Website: walmart
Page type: billing-address
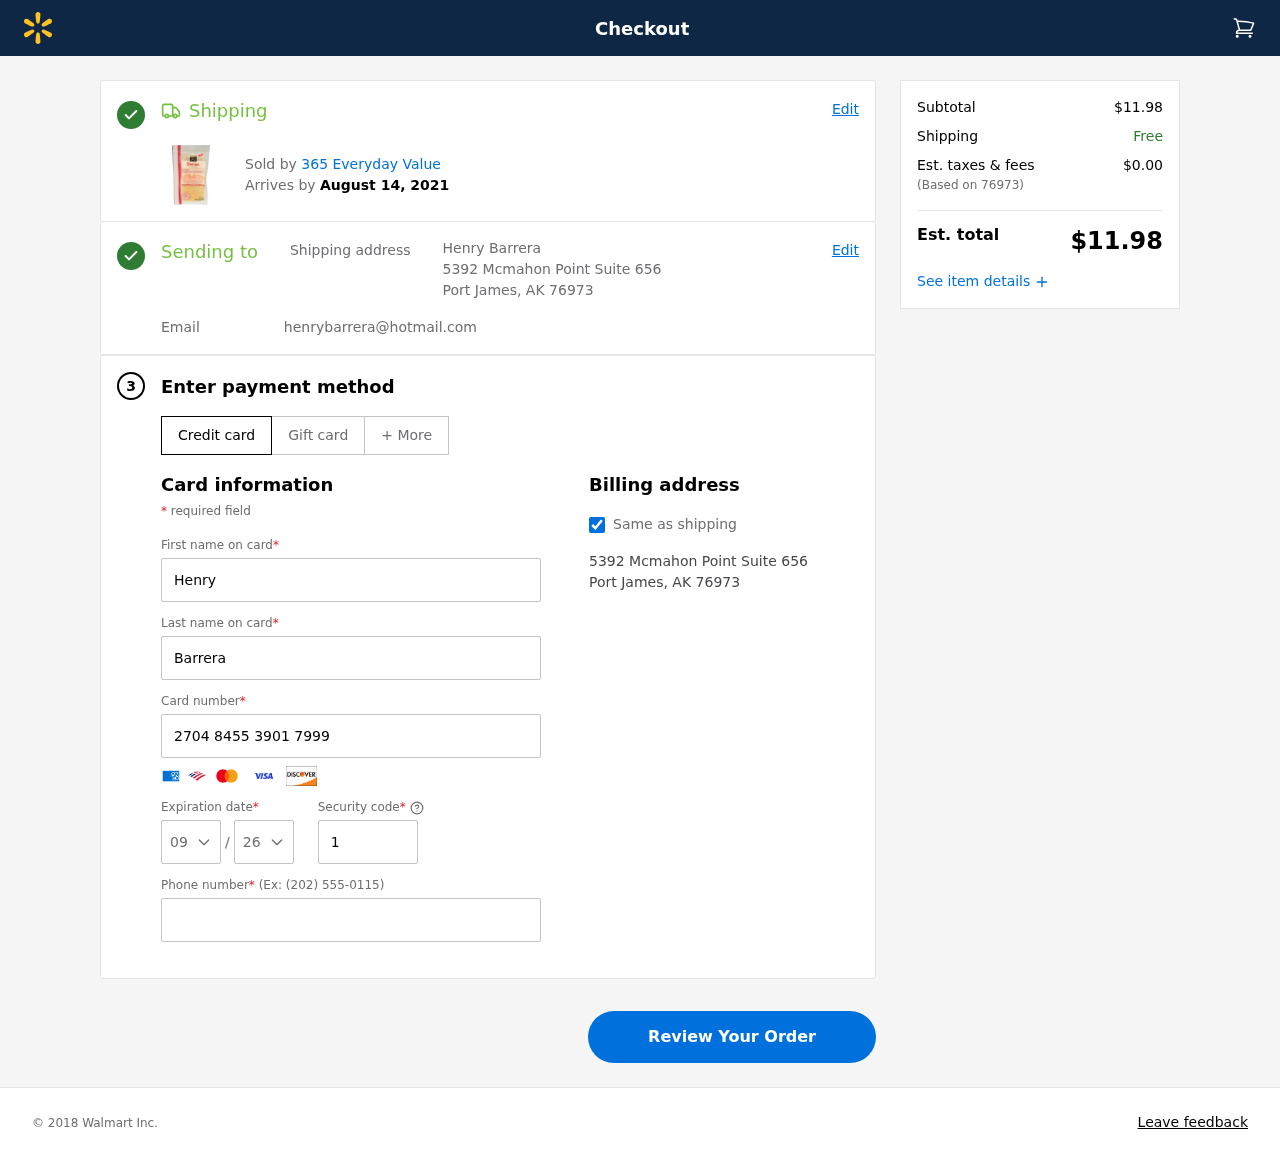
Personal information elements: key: PII_CARD_CVV
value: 134
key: PII_CARD_EXPIRY_MONTH
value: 09
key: PII_CARD_EXPIRY_YEAR
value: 26
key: PII_CARD_NUMBER
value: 2704 8455 3901 7999
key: PII_CITY_STATE_ZIP
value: Port James, AK 76973
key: PII_EMAIL
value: henrybarrera@hotmail.com
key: PII_FIRSTNAME
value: Henry
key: PII_FULLNAME
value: Henry Barrera
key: PII_LASTNAME
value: Barrera
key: PII_PHONE
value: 7518889809
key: PII_POSTCODE
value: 76973
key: PII_STREET
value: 5392 Mcmahon Point Suite 656
Product elements: key: PRODUCT1_BRAND
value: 365 Everyday Value
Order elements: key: ORDER_DELIVERY_DATE
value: August 14, 2021
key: ORDER_SUBTOTAL
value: $11.98
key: ORDER_TAX
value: $0.00
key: ORDER_TOTAL
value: $11.98